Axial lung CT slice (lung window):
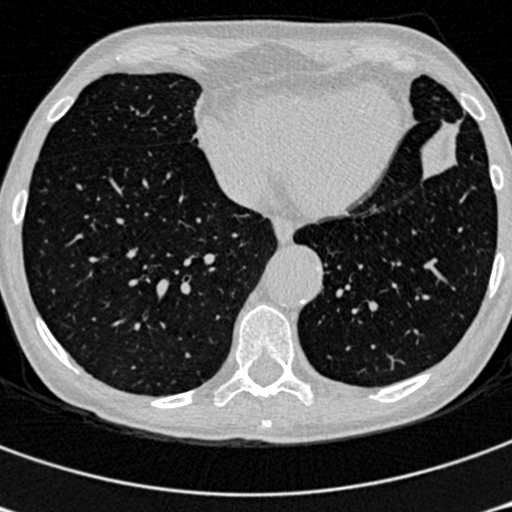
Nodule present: no